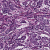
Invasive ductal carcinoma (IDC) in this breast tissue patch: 1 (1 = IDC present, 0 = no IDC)